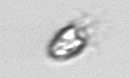
Label: Balanion